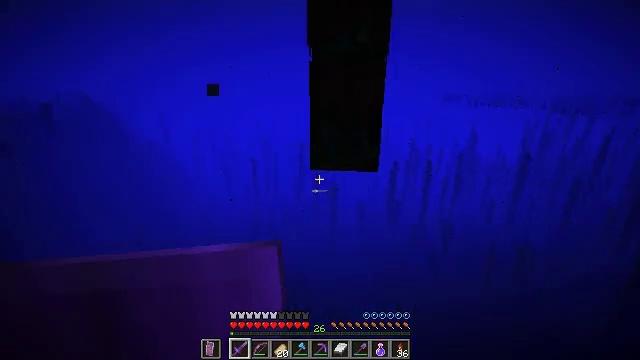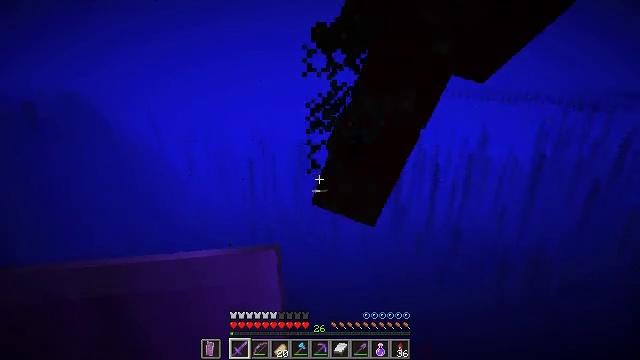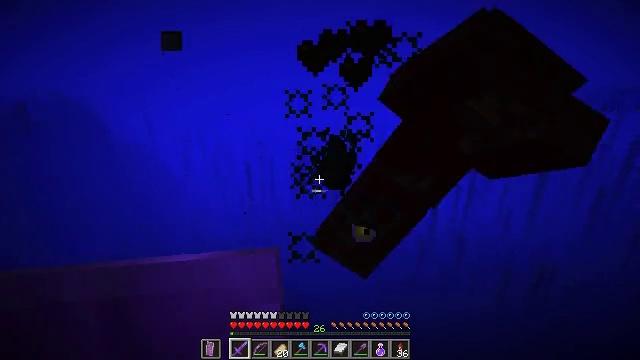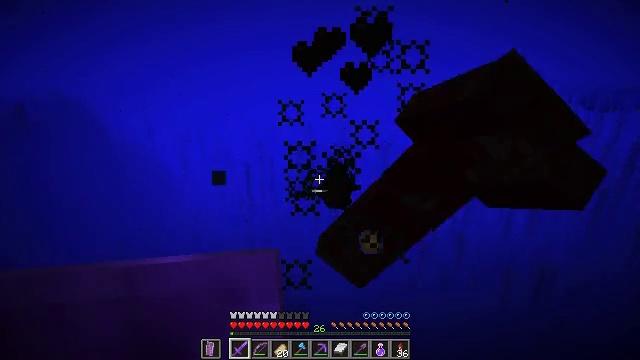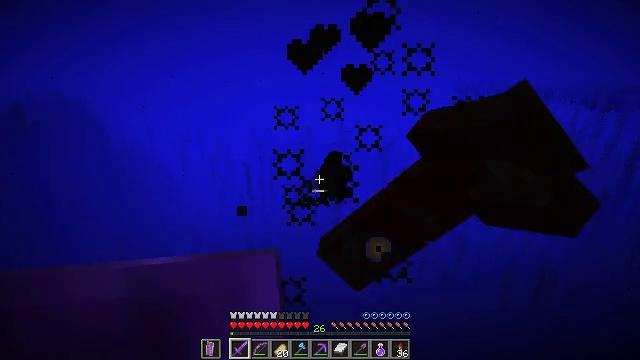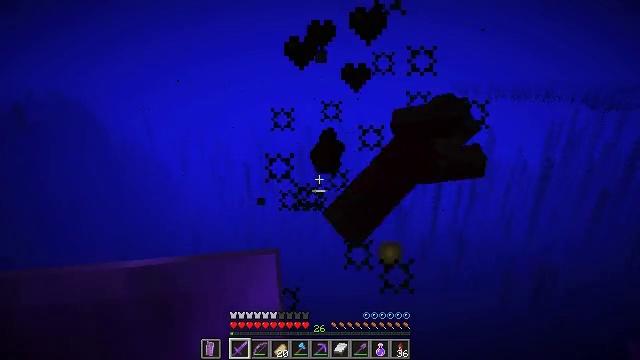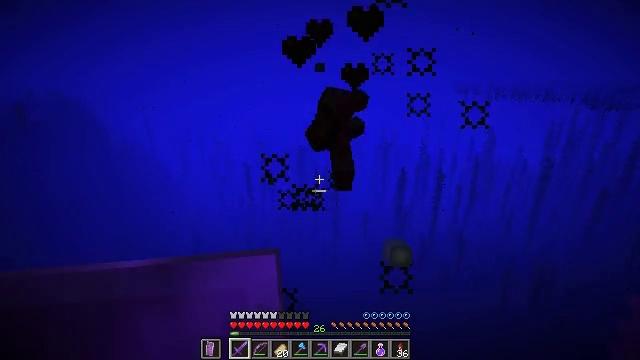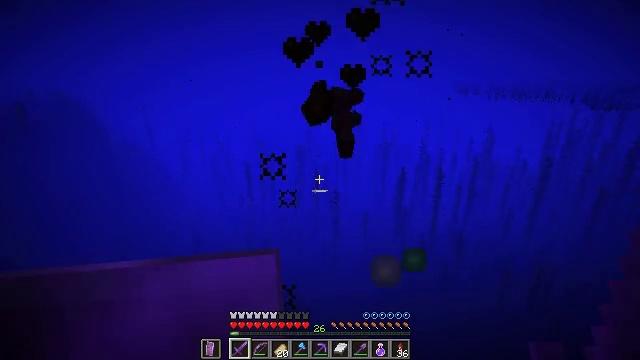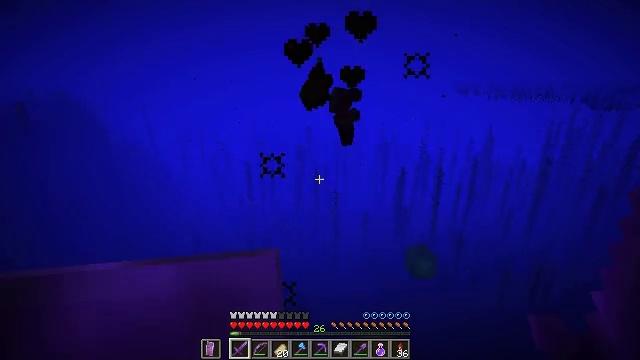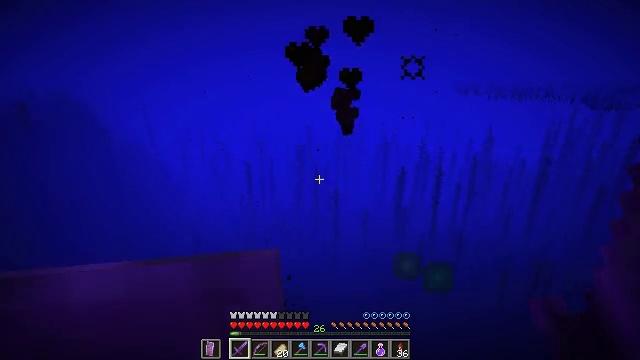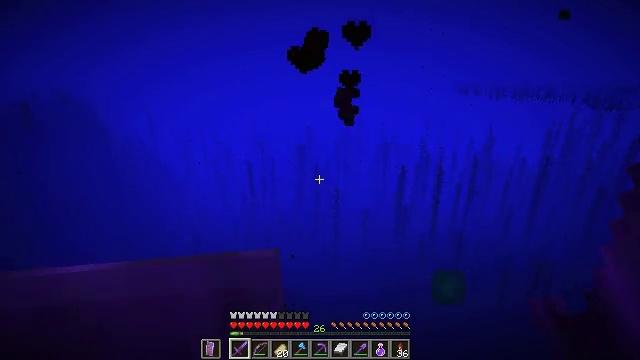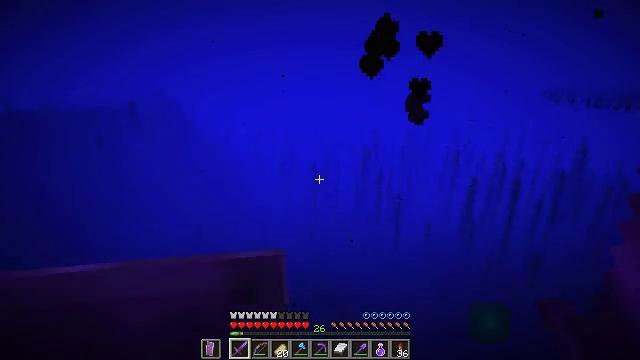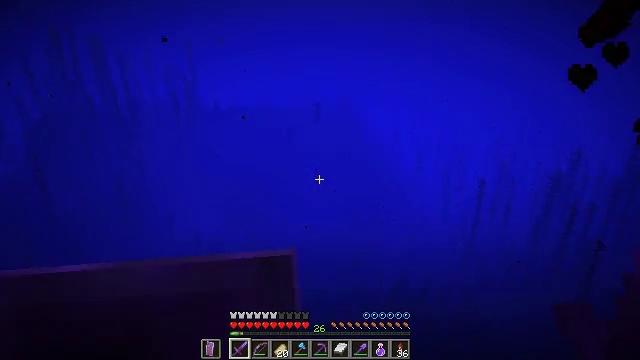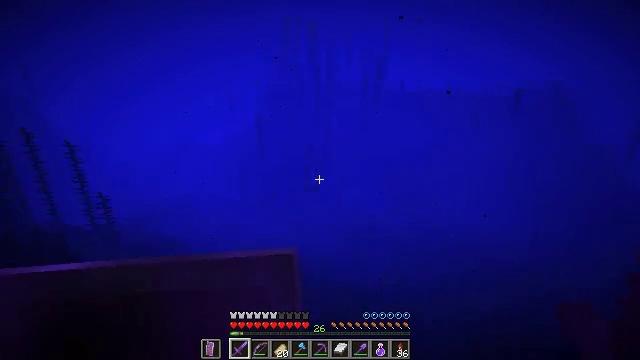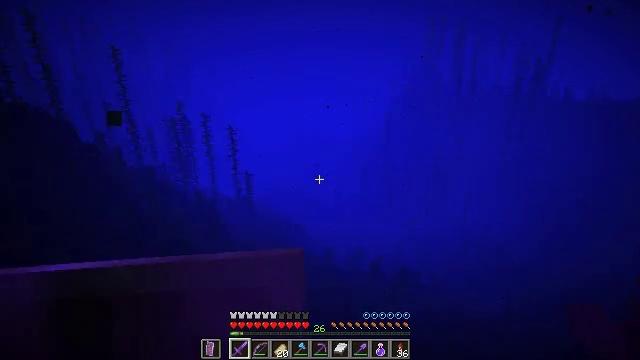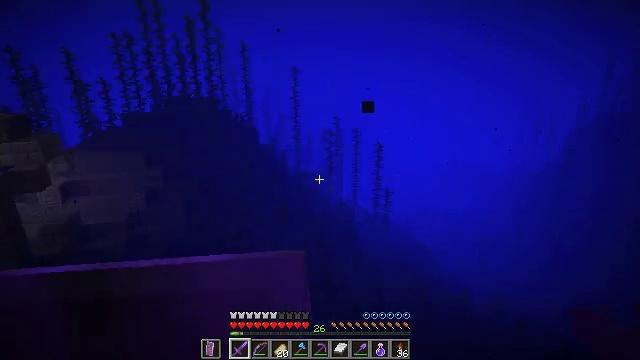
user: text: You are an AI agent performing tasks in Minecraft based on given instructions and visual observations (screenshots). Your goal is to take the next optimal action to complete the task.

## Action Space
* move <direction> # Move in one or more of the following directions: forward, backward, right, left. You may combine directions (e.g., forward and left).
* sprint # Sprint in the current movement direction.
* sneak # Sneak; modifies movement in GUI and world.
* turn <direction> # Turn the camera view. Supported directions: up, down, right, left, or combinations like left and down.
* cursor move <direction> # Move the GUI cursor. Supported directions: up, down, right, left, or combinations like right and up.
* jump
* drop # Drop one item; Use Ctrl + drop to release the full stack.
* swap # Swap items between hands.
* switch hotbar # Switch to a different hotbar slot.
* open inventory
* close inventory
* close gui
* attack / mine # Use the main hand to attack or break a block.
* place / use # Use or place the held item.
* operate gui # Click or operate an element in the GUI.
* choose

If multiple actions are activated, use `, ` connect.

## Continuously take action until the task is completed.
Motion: motion action
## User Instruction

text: Shovel up some gravel.
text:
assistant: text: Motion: move back
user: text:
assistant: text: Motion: move back
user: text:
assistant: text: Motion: move back
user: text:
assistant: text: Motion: move back
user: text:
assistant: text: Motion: move back
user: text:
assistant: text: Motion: move back
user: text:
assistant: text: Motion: move back
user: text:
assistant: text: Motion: move back
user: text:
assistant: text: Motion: move back
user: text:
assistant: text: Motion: move back
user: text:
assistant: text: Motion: move back, turn left
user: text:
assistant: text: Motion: move back, turn left and up
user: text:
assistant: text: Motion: move back, turn left and down
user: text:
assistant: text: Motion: move back, turn left
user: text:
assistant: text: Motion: move back, turn left and up
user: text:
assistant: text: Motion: move back, turn left and up
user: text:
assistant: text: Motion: sprint, turn left and up
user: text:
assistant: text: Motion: sprint, turn left
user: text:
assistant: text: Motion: sprint, turn left
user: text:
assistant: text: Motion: move forward, sprint, turn left and down
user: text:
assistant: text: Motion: move forward, sprint, turn left and down
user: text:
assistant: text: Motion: move forward, sprint, turn left
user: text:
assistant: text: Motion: move forward, sprint
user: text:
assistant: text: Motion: move forward, sprint
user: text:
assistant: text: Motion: move forward, sprint
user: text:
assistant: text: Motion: move forward, sprint
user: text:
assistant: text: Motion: move forward, sprint
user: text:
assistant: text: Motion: move forward, sprint
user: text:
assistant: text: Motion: move forward, sprint
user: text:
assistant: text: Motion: move forward, sprint